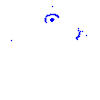
Particle: kaon